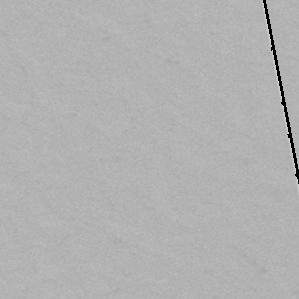
Label: frost